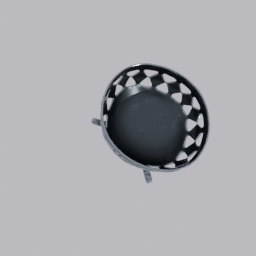
Label: decoration